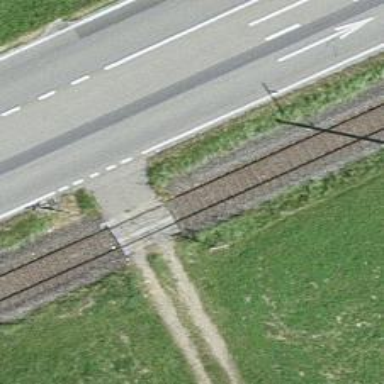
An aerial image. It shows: Level crossing along the railway.